Question: I am suppose to write a program that returns the shortest distance from point A to point E. I coded to get the length, but I cant figure out how to actually get the points.

'''
d = {("A","A"):0, ("A","B"):1, ("A","C"):3, ("A","D"):7 , ("A","E"):101,
("B","A"):101, ("B","B"):0, ("B","C"):42, ("B","D"):6, ("B","E"):27,
("C","A"):101, ("C","B"):101, ("C","C"):0, ("C","D"):2, ("C","E"):13,
("D","A"):101, ("D","B"):101, ("D","C"):101, ("D","D"):0, ("D","E"):5,
("E","A"):101, ("E","B"):101, ("E","C"):101, ("E","D"):101, ("E","E"):0
}
def shortestPath(Cities,Distances):
'''Returns the length of the shortest path from the first city in the list to the last city in the list, using only cities that appear in that list.'''
if len(Cities)==1: return 0
else: return min( map( lambda n: (Distances[Cities[0],Cities[n]] + shortestPath(Cities[n:],Distances)), range(1,len(Cities))) )
'''
The answer to the input: shortestPath(["A","B", "C", "D", "E"],d) is 10. But the program should also out put the distances, so the answer should actually be [10, ["A", "C", "D", "E"]]
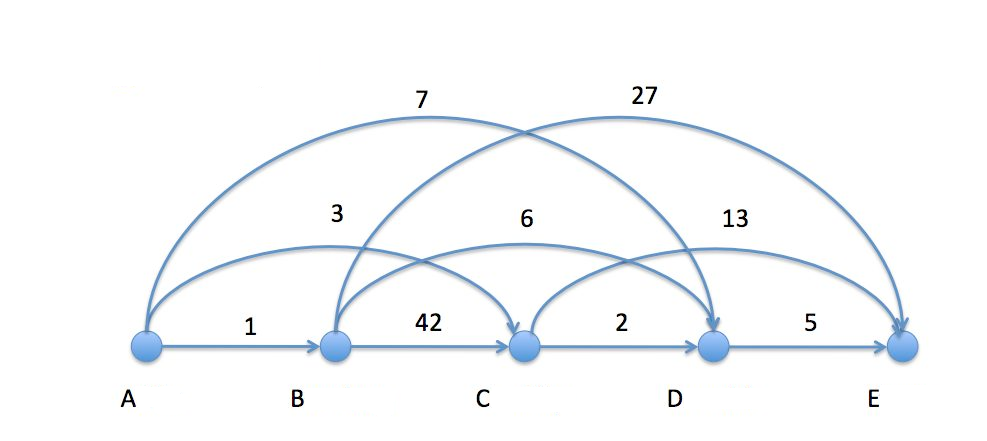
Answer: If you are determined to keep it in one meaty line, you can make a small change to your code:
'''
def track_past_city(x,y):
return (x[0]+y[0],x[1:]+y[1:]) #0 is how far you've gone, #[1:] is where you've been
def shortestPath(Cities,Distances):
if len(Cities)==1: return 0, Cities[0]
else: return min( map( lambda n: (track_past_city((Distances[Cities[0],Cities[n]],Cities[0]),shortestPath(Cities[n:],Distances))), range(1,len(Cities))) )
shortestPath(["A","B", "C", "D", "E"],d)
# (10, ('A', ('C', ('D', 'E'))))
'''
I'm not sure how to where the erroneous tuple addition occurs, but from this you should be able to tweak your own solution...
NOTE: This comes with a health warning, you shouldn't write all your code on one line, it's hard to read, hard to debug and generally a bad idea.